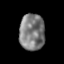
Tissue: skin
Cell type: Epithelial cells
Senescence score: 0.2632
Nuclear area (px): 906
Mean DAPI intensity: 124.555